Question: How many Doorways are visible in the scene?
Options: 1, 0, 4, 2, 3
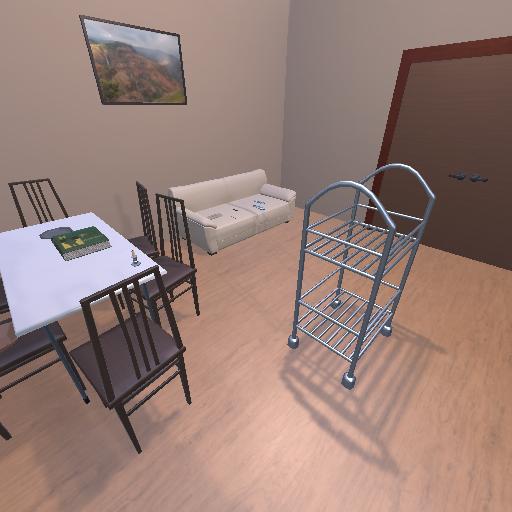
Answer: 1